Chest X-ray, PA view. Patient: 57 years old, sex F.
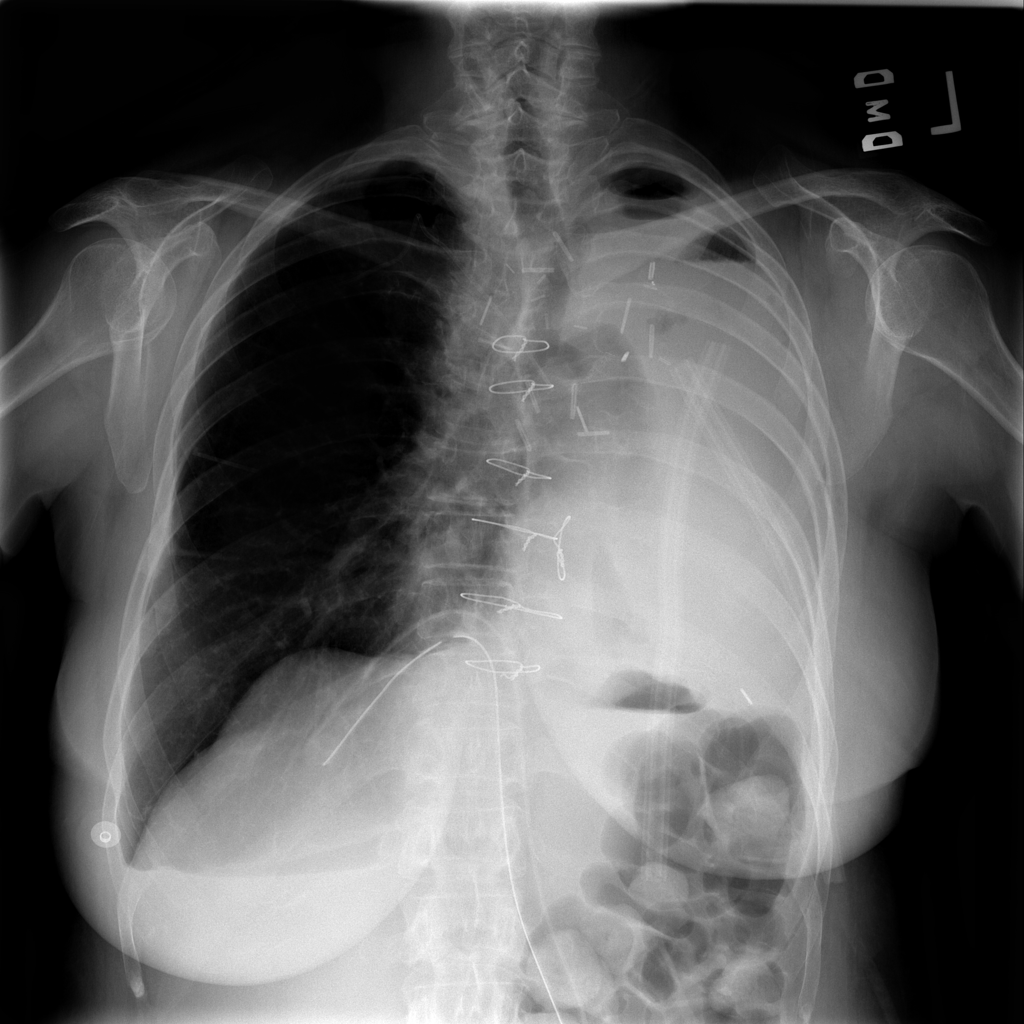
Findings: No Finding